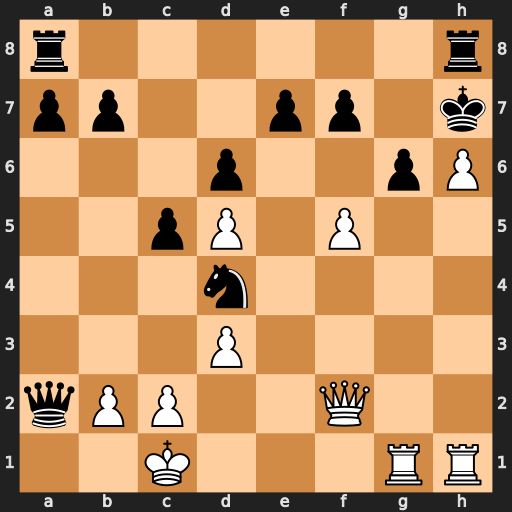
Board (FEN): r6r/pp2pp1k/3p2pP/2pP1P2/3n4/3P4/qPP2Q2/2K3RR
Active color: w
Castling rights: -
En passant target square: -
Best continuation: fxg6+ fxg6 Qf7#